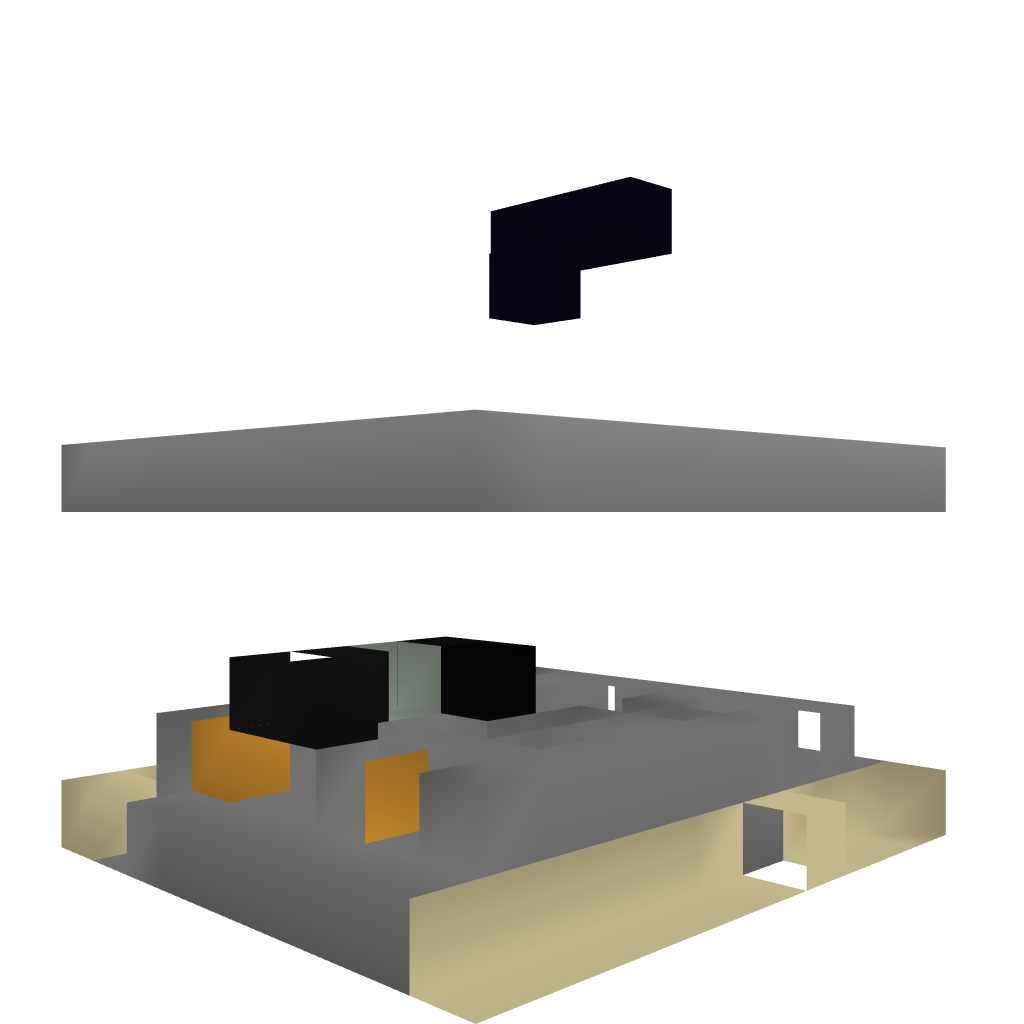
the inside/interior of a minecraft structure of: Cobblestone Generator